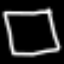
Label: square